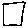
Label: square